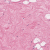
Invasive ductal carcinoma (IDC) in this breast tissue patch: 0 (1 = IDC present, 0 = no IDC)